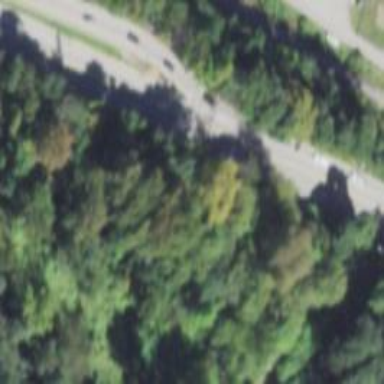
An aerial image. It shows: Asphalt trunk highway.